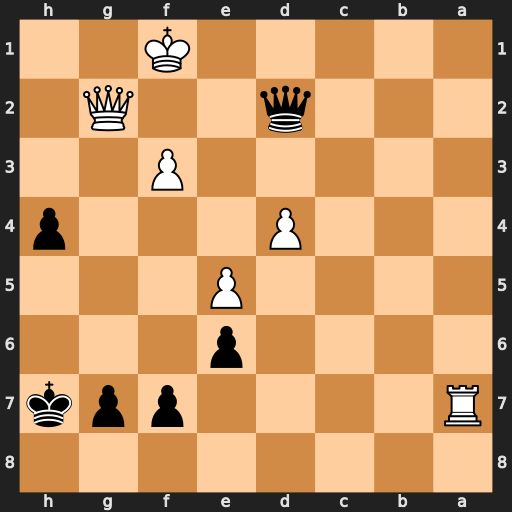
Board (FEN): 8/R4ppk/4p3/4P3/3P3p/5P2/3q2Q1/5K2
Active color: b
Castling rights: -
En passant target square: -
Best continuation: Qd1+ Kf2 Qxd4+